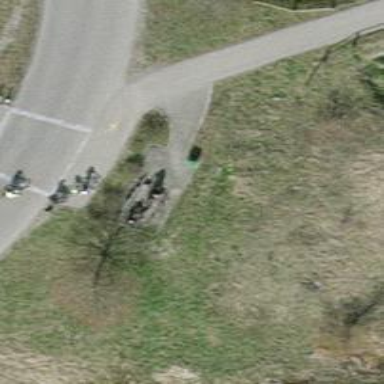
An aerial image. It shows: Bench.